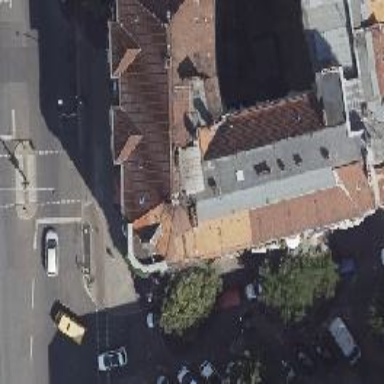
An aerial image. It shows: Bar.